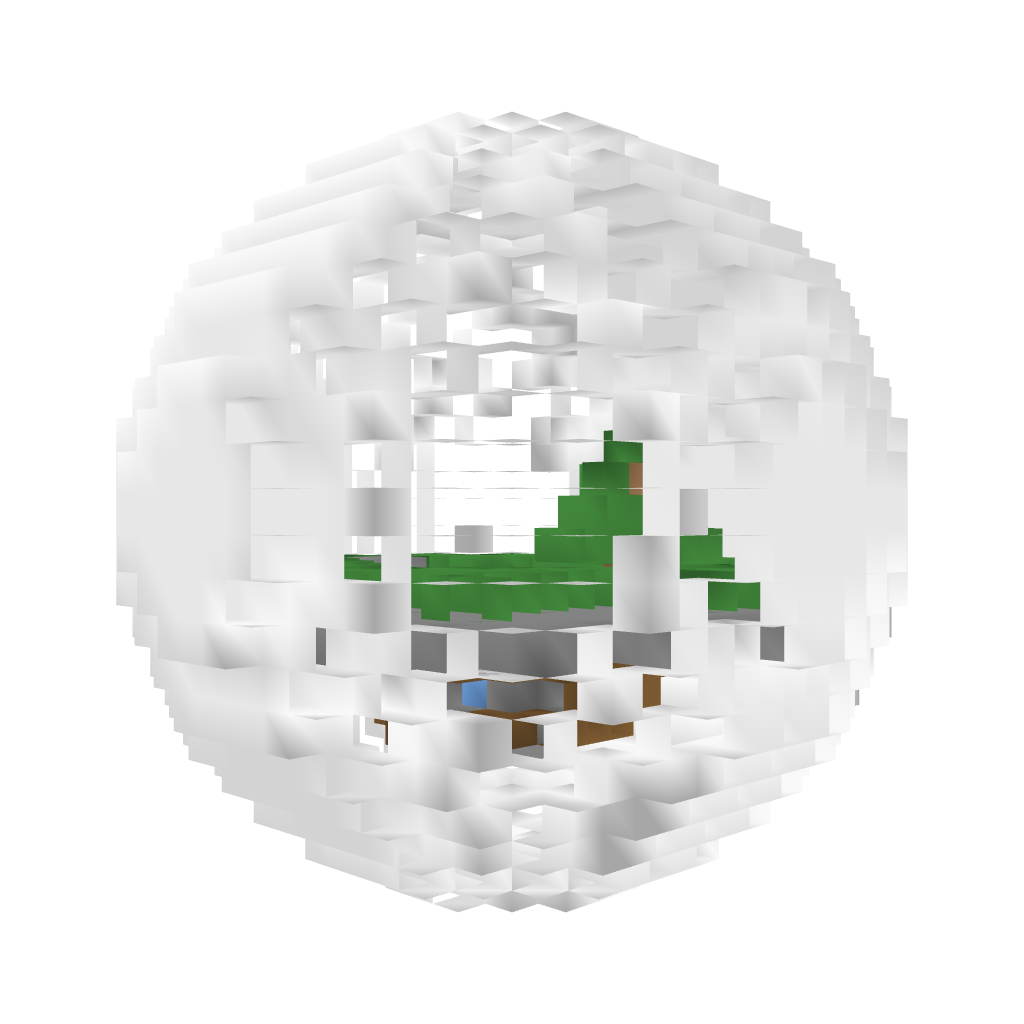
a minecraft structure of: bio sphere good quality